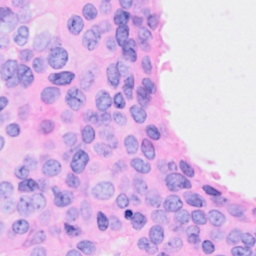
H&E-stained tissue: Breast